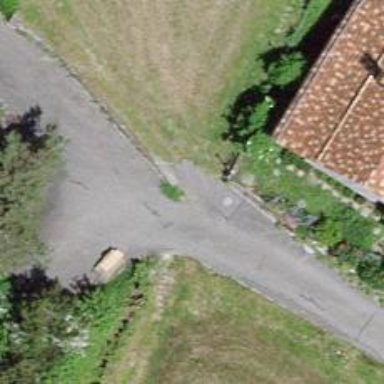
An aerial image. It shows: Road with steps.